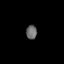
Tissue: prostate
Cell type: Fibroblasts
Senescence score: 0.6837
Nuclear area (px): 149
Mean DAPI intensity: 104.396